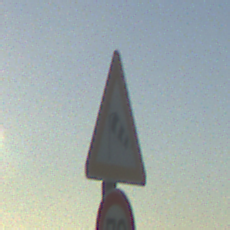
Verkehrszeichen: SeitenwindVonLinks
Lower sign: Geschwindigkeit70
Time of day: SunriseSunset
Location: Outdoor (Nature)
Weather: PartlyCloudy
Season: NotSpecified
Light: Natural